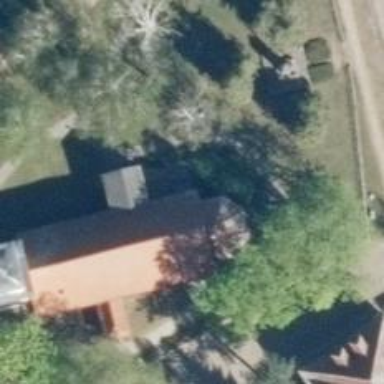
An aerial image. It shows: Historic tomb.